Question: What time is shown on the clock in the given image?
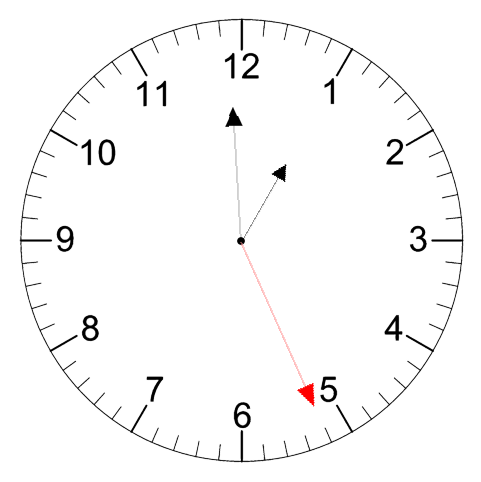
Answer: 12:59:26